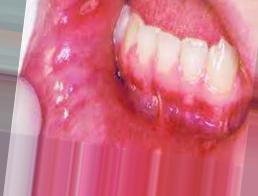
Condition: Mouth Ulcer